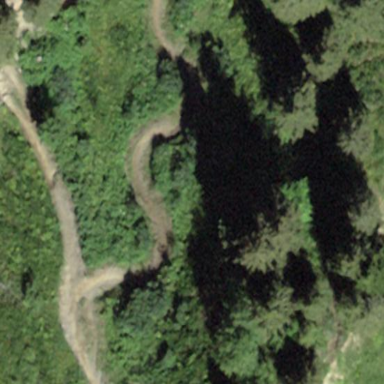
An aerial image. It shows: Forest area.